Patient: sex M, age 68
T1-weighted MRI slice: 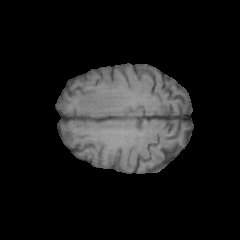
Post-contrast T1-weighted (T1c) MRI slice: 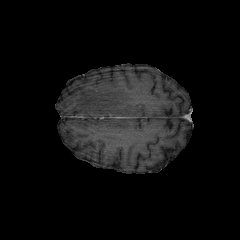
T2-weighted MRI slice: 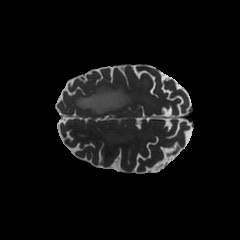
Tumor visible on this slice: yes
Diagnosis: Glioblastoma, IDH-wildtype
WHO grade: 4